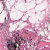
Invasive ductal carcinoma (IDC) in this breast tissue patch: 0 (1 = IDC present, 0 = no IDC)